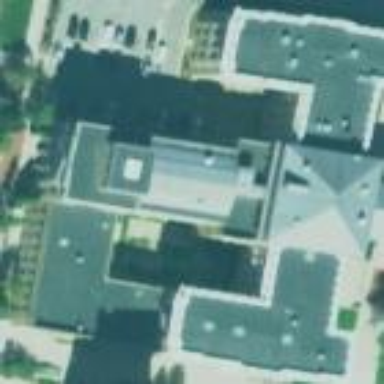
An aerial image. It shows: University building.